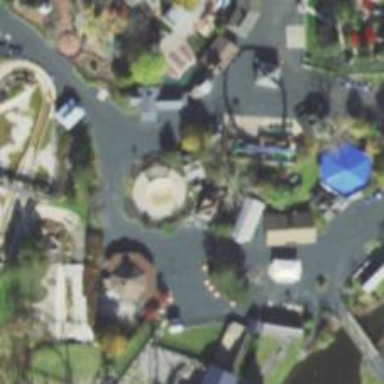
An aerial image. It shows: Attraction spot for tourism.